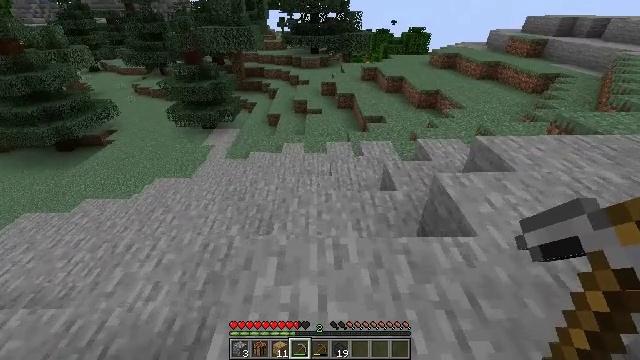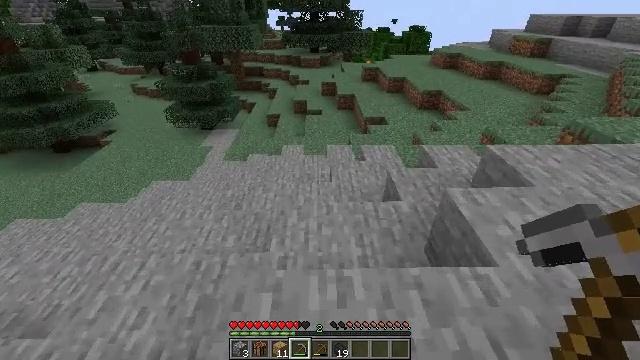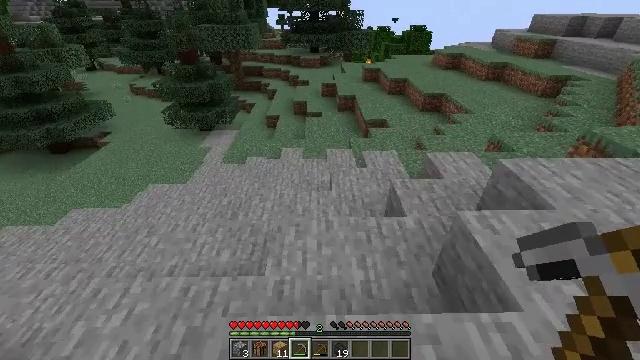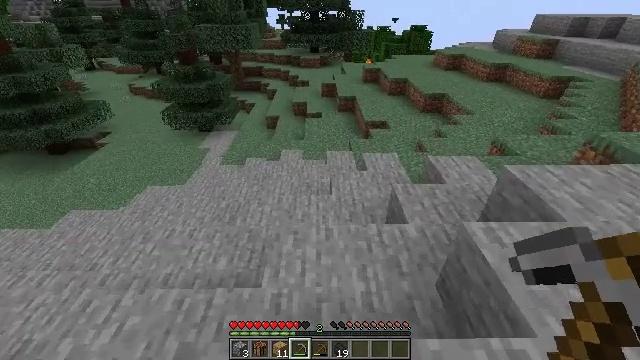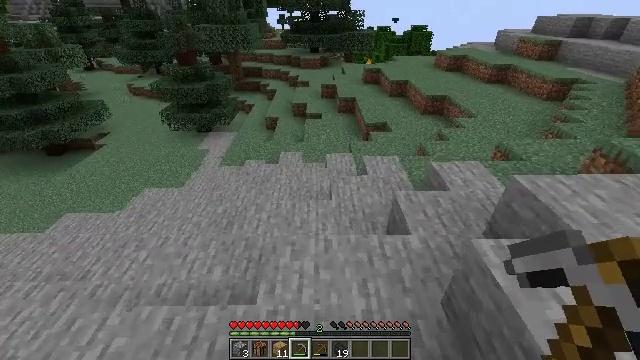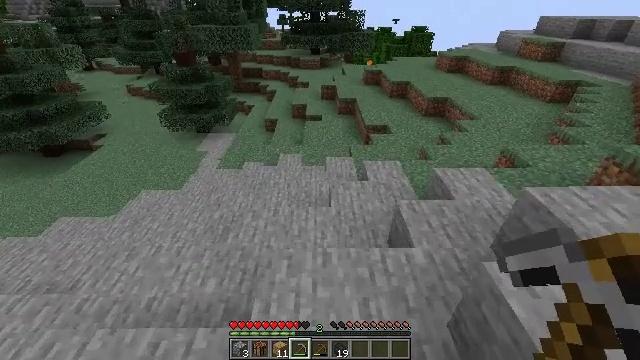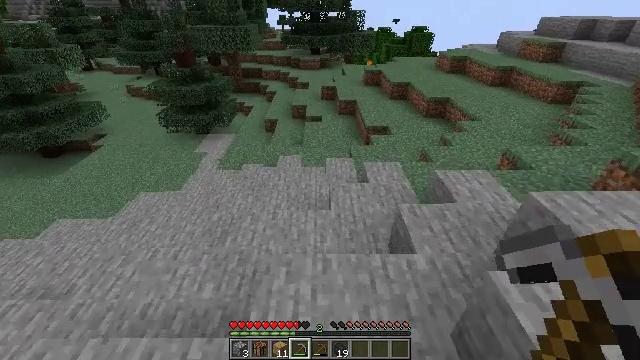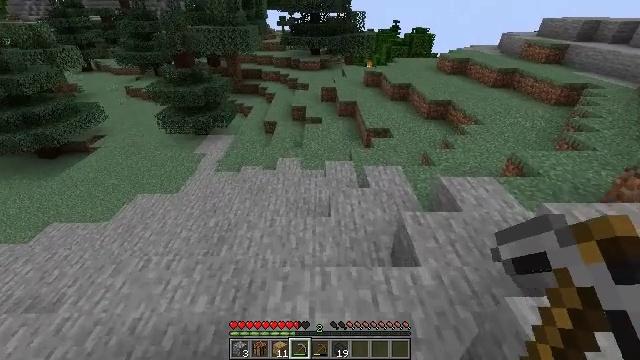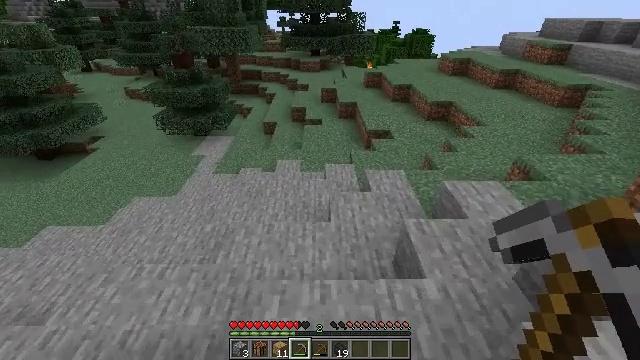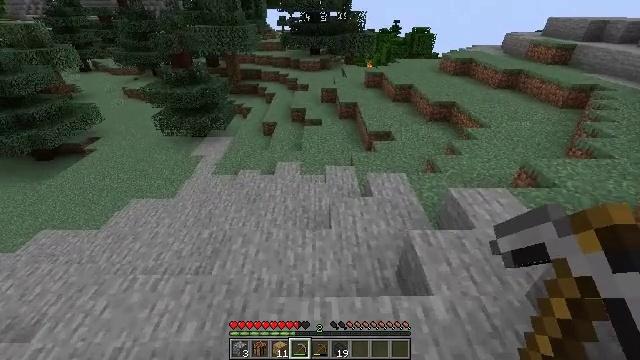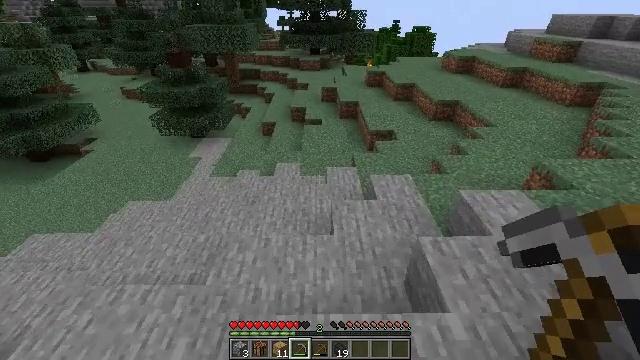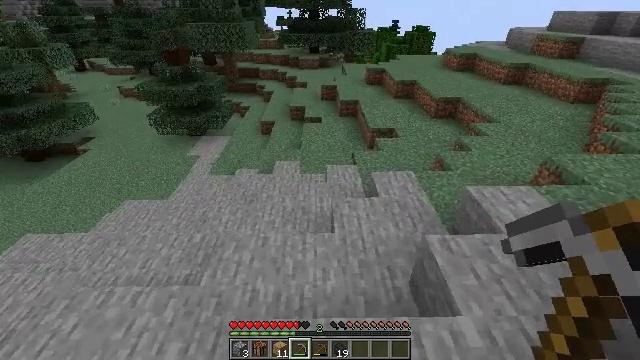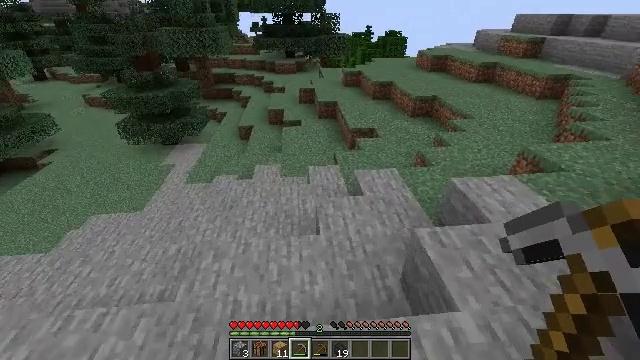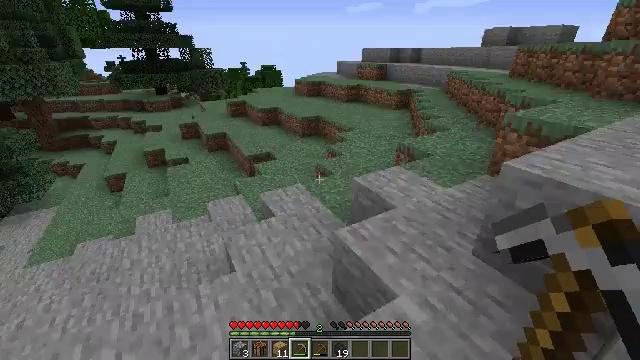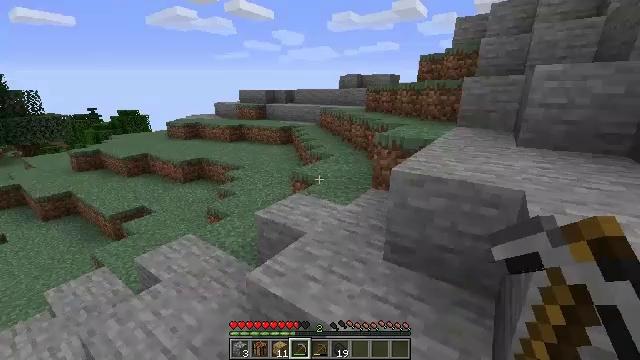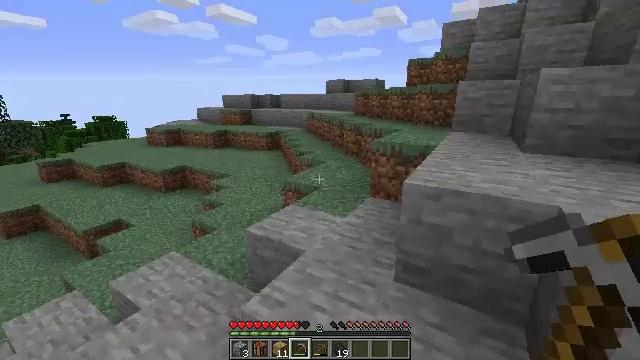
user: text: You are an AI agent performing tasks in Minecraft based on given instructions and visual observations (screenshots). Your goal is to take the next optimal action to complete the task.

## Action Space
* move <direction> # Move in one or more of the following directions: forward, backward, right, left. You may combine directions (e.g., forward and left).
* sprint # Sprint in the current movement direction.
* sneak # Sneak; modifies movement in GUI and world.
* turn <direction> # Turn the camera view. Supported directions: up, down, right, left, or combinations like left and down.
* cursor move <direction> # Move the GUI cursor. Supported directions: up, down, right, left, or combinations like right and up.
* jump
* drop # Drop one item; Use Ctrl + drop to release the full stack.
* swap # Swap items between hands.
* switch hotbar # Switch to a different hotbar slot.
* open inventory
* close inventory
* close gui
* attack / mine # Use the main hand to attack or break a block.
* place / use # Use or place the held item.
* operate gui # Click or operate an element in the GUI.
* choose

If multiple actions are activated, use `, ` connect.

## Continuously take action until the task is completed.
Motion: motion action
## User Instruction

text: Clear the fire from the area.
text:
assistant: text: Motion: move forward
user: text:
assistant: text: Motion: move forward
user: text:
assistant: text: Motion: move forward
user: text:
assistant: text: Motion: move forward
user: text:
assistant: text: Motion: move forward
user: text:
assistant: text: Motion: move forward
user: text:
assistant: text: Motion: move forward
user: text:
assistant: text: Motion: move forward
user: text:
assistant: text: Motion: move forward
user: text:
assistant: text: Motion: move forward
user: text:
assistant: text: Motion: move forward
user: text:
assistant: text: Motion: move forward, turn right and up
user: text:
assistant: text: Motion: move forward, turn right and up
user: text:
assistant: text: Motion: move forward, turn right and up
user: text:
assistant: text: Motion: move forward, turn right
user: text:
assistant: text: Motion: move forward
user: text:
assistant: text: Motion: move forward, turn left
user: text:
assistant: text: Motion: move forward
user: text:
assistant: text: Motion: move forward
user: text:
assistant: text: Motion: move forward
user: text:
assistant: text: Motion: move forward
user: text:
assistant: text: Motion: move forward
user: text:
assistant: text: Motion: move forward
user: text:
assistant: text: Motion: move forward
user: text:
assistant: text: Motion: move forward, turn left
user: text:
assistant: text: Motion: move forward, turn left and down
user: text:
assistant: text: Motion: move forward, turn left and down
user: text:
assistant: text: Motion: move forward, turn left and down
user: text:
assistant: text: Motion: move forward
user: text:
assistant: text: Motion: move forward